Question: I create a list and fill it with data from text files:
'''
indir = "..."
infiles = [os.path.join(indir, f) for f in os.listdir(indir) if f.endswith('.txt')]
dataframes = []
for f in infiles:
dataframes.append(pd.read_csv(f,sep=' ',skiprows=21,header=None))
'''
and it looks like that:

Now I would like to process the data in the DataFrame matrix. E.g. to interpolate or maybe delete a column.
How could I implement this?
Thanks a lot for the answers!
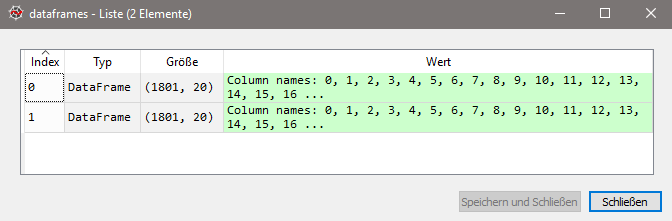
Answer: Lets consider what your code does: you are appending objects of type 'pandas.DataFrame' to a python list 'dataframes', therefore if you want to work with the dataframes inside the list you should iterate through it. For example if you want to work with a selection of the first 10 columns of every DataFrame you could use the following code:
'''
selection = range(10)
for df in dataframes:
smaller_df = df[selection]
# Do whatever you want with smaller_df
'''
I suggest you read the pandas guide for <URL> as working with dataframes can be a bit tricky.